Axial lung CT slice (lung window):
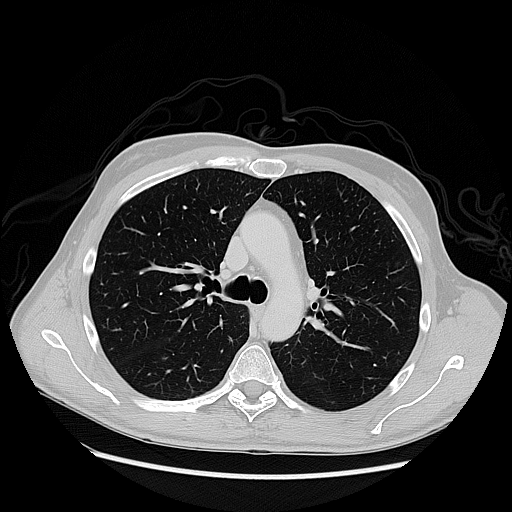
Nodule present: no